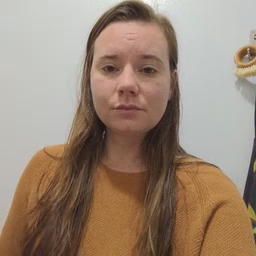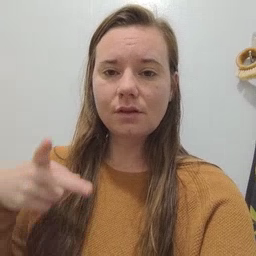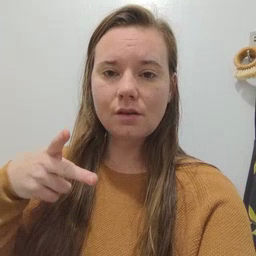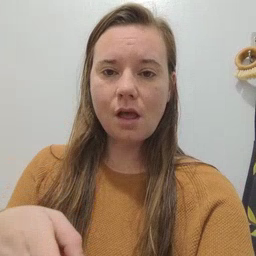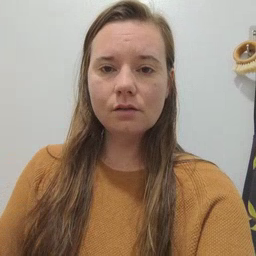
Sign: cut